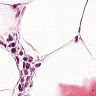
Metastatic tissue present: no